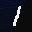
Label: 1